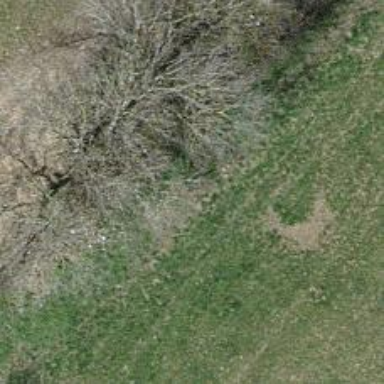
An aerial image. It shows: Beautiful tree in nature.